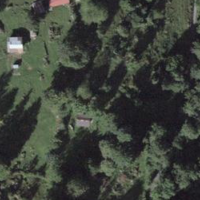
EUNIS habitat code: 44
Species observed at this site:
Caltha palustris
Sorbus aucuparia
Trichodes alvearius
Parus major
Erithacus rubecula
Pyrrhula pyrrhula
Certhia familiaris
Sitta europaea
Nucifraga caryocatactes
Argynnis paphia
Falco tinnunculus
Aporia crataegi